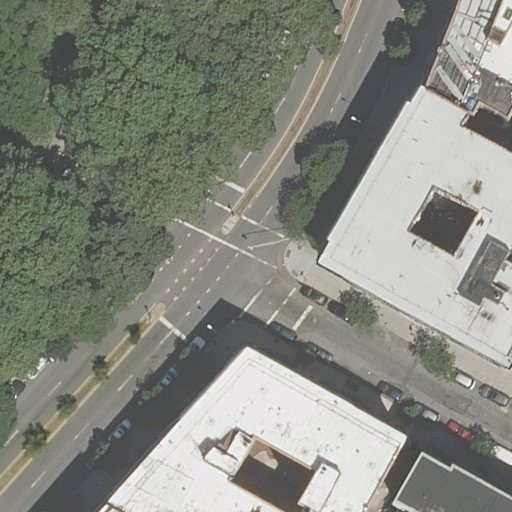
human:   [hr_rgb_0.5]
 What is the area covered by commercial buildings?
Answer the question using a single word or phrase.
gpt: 0m2

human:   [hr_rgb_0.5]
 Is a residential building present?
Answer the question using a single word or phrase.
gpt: yes

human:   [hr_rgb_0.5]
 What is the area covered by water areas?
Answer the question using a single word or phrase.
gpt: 0m2

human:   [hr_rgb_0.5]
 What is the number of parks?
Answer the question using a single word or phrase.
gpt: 1

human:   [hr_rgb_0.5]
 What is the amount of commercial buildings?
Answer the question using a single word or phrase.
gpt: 0

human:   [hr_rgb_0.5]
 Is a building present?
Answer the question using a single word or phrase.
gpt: yes

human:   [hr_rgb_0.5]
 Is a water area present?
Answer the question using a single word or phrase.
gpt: no

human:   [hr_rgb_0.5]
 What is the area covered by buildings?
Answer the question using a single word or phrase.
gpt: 2449m2

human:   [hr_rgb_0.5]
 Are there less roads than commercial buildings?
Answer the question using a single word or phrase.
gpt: no

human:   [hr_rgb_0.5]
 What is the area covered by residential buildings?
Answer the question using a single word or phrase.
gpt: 2449m2

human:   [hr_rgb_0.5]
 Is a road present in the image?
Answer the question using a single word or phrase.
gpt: yes

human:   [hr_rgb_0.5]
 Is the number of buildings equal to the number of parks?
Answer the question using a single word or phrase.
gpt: no

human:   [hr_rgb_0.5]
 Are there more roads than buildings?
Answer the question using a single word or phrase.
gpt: no

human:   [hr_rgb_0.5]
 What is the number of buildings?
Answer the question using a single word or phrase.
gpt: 5

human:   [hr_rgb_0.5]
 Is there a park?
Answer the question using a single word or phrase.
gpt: yes

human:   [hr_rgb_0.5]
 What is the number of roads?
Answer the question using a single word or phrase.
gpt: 3

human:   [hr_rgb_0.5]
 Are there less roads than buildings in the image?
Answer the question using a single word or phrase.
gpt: yes

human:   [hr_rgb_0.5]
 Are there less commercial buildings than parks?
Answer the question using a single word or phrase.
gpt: yes

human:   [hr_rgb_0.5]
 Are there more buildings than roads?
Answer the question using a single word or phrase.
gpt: yes

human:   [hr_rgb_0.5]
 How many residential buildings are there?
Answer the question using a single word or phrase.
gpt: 5

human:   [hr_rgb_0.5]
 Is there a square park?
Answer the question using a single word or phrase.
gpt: no

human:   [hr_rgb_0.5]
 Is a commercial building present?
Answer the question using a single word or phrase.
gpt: no

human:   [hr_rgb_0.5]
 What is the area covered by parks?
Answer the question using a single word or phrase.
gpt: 5334m2

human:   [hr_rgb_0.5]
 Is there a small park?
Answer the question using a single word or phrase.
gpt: no

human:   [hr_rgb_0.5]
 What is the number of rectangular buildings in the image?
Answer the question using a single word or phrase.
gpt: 1

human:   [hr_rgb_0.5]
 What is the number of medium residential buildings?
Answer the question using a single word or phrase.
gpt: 2

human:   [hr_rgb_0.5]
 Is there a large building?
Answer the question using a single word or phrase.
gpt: yes

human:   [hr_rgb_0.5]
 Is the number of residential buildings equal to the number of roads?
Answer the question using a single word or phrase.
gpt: no

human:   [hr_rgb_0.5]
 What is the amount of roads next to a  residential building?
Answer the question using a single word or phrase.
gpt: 3

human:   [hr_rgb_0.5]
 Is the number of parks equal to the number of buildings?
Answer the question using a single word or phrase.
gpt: no

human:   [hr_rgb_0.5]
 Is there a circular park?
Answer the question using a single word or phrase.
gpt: no

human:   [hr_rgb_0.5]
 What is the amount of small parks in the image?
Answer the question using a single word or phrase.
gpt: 0

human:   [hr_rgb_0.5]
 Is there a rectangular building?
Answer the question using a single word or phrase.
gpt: yes

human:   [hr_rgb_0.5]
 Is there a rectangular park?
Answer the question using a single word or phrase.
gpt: yes

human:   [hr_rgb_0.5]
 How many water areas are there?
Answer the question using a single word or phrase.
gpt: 0

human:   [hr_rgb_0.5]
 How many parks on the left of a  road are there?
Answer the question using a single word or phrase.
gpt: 1

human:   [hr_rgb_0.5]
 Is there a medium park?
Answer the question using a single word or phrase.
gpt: no

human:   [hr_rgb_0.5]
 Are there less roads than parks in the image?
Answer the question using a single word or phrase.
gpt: no

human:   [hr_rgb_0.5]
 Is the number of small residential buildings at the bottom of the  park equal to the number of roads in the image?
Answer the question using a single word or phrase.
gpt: no

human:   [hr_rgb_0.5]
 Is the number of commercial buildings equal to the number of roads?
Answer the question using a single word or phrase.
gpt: no

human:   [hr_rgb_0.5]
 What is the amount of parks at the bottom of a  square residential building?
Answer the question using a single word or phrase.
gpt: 0

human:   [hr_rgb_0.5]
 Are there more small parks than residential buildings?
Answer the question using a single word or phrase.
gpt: no

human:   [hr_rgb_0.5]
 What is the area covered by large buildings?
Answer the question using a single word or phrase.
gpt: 1974m2

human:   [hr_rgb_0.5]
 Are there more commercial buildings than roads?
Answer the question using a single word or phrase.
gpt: no

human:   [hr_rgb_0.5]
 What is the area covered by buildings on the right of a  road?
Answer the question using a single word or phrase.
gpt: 2449m2

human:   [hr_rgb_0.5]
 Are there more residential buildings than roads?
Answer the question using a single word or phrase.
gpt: yes

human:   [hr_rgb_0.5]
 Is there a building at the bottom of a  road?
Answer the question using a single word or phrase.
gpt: yes

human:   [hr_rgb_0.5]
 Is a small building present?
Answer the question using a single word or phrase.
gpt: yes

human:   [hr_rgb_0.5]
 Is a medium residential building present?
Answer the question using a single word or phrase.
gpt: yes

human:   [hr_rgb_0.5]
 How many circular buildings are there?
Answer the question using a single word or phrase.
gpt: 0

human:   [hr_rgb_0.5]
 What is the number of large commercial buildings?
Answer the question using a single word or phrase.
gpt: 0

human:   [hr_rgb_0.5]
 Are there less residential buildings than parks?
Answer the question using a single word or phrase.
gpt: no

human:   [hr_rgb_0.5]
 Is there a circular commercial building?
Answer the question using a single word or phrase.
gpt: no

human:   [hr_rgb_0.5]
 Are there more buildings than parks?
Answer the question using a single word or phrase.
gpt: yes

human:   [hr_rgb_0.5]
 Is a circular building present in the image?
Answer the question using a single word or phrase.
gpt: no

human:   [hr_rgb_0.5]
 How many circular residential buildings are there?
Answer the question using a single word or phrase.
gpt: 0

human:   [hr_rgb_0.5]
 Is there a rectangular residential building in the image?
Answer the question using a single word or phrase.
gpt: yes

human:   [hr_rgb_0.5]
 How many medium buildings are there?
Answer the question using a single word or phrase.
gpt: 2

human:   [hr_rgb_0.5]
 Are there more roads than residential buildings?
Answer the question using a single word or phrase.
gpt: no

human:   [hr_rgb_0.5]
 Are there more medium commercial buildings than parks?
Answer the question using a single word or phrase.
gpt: no

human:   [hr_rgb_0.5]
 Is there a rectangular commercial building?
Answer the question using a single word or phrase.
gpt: no

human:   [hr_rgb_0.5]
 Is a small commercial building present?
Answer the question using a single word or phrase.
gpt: no

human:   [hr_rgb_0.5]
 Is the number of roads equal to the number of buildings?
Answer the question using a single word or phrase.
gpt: no

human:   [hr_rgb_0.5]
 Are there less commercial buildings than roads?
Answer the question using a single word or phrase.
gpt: yes